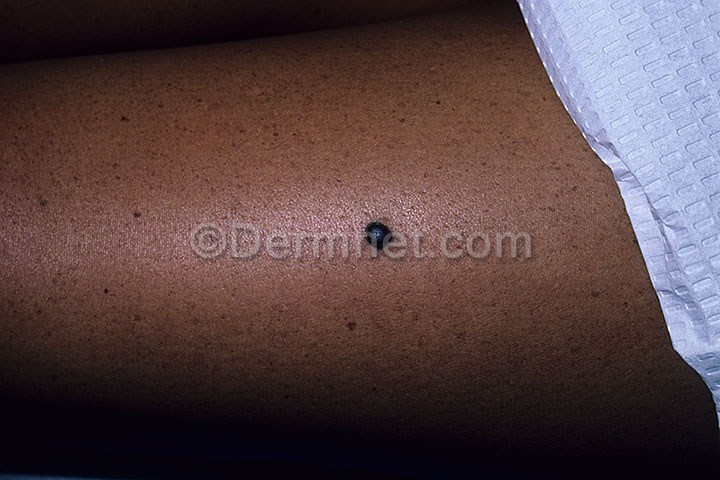
Disease: Seborrheic Keratoses and other Benign Tumors